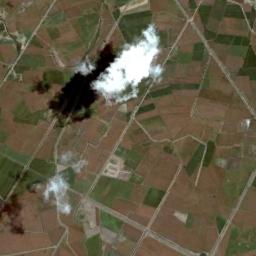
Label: cloud